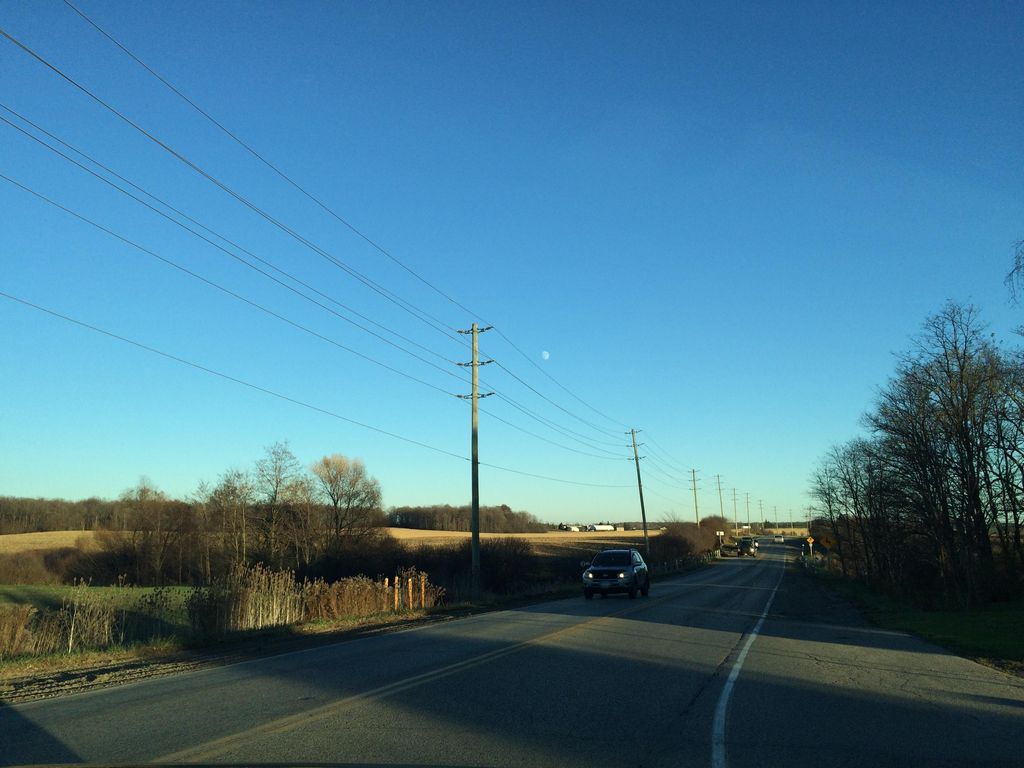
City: kitchener-waterloo